Field crop: maize
Growth stage: 2
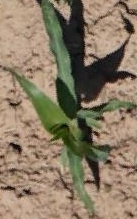
Species: maize